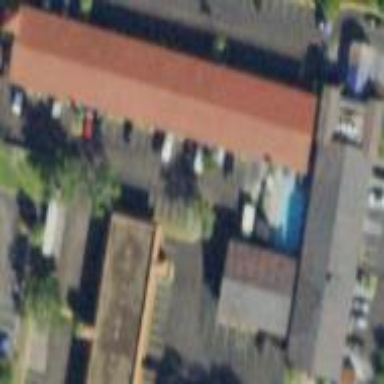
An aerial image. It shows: Hotel building.